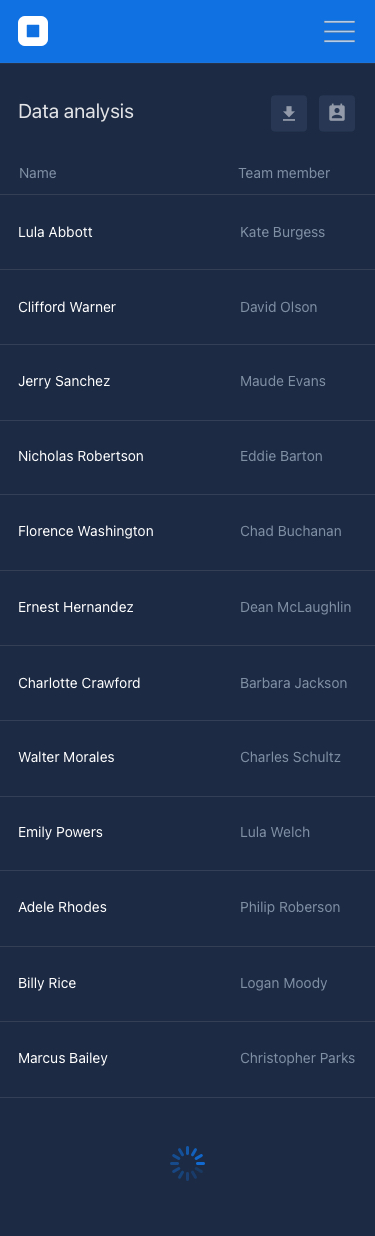
Text in this UI design:
Dean McLaughlin
Ernest Hernandez
Chad Buchanan
Florence Washington
Eddie Barton
Nicholas Robertson
Maude Evans
Jerry Sanchez
David Olson
Clifford Warner
Logan Moody
Billy Rice
Philip Roberson
Adele Rhodes
Christopher Parks
Marcus Bailey
Lula Welch
Emily Powers
Charles Schultz
Walter Morales
Barbara Jackson
Charlotte Crawford
Kate Burgess
Lula Abbott
Team member
Name
Data analysis